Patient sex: F
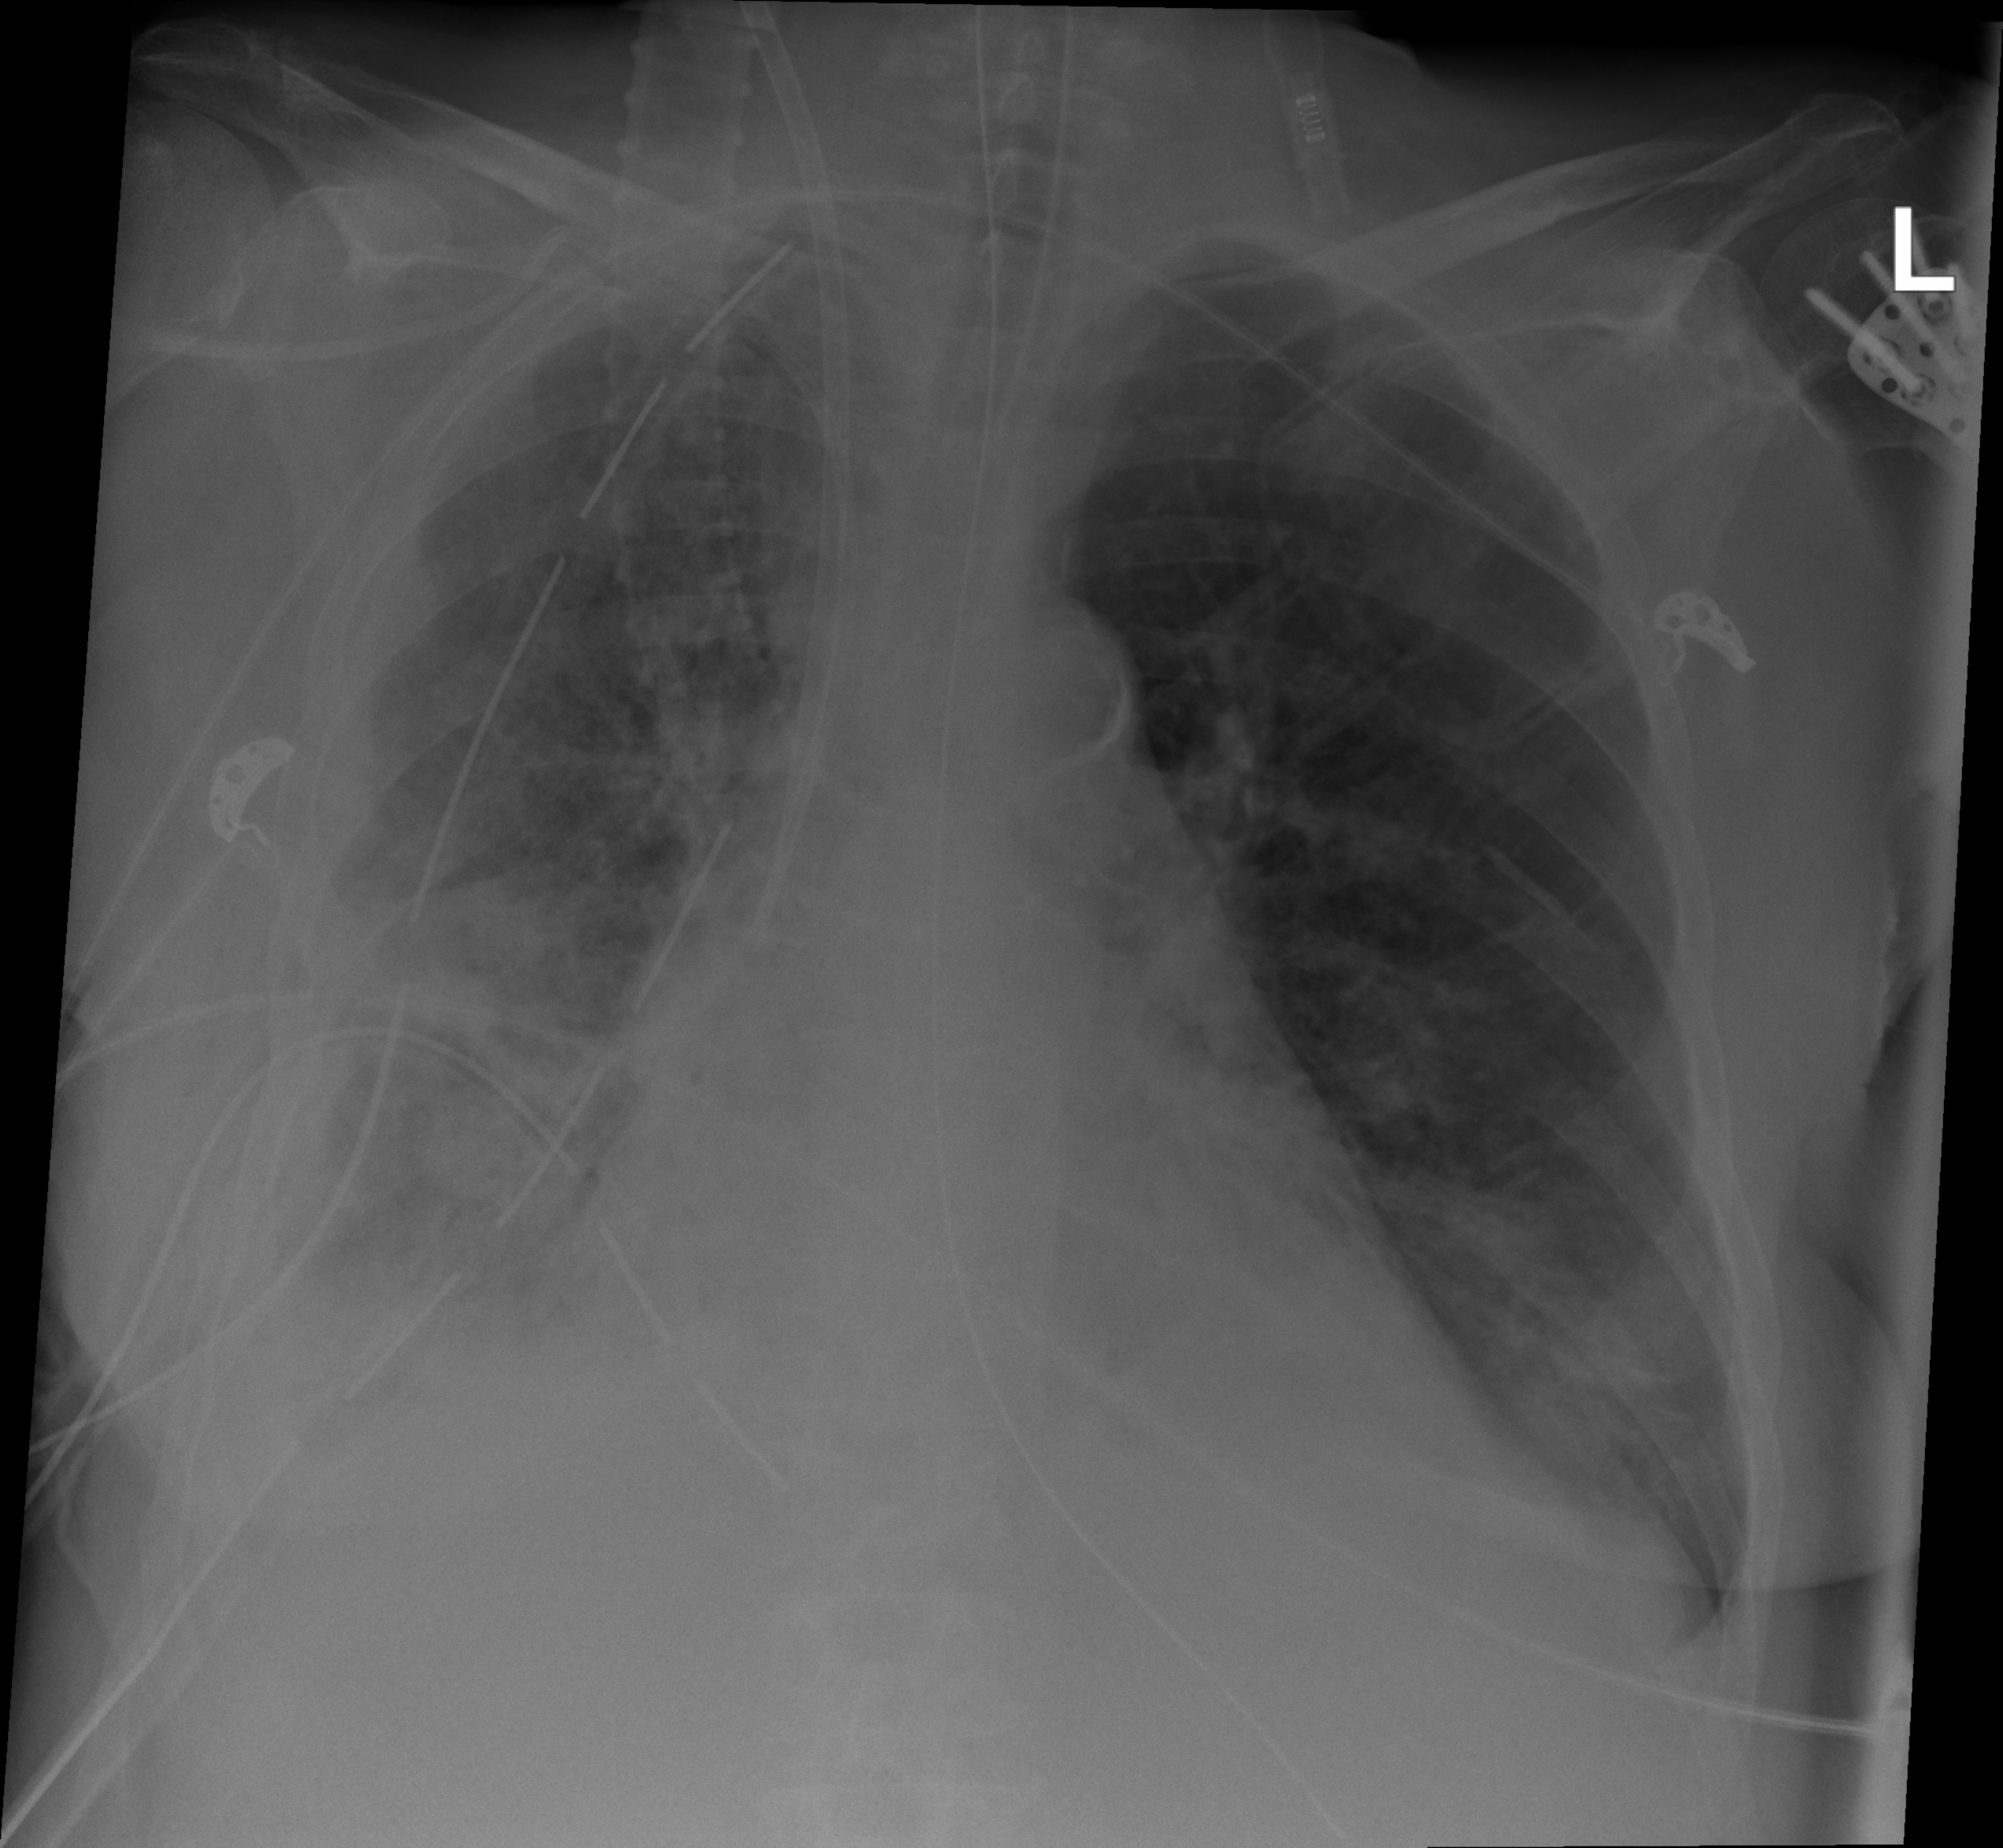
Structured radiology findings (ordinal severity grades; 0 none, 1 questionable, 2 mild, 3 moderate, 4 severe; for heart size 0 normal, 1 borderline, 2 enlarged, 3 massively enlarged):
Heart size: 2
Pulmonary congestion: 2
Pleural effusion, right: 3
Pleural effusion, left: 2
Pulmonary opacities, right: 3
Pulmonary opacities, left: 2
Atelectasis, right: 3
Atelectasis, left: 2